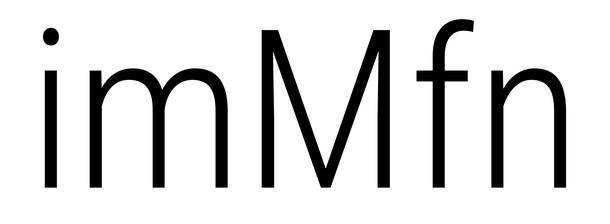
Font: Roboto_Condensed_Light